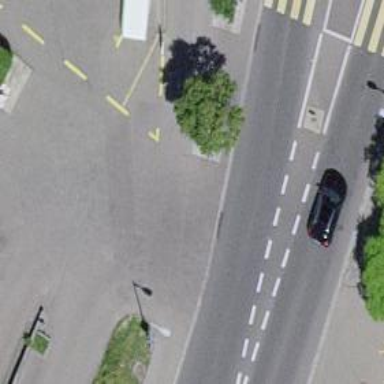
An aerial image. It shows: Uncontrolled road crossing.